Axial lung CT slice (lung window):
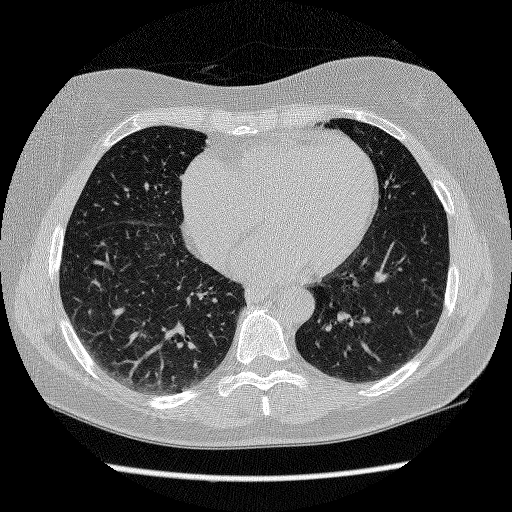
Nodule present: no